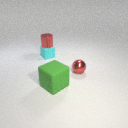
small cyan rubber cube to the left of small red metal sphere